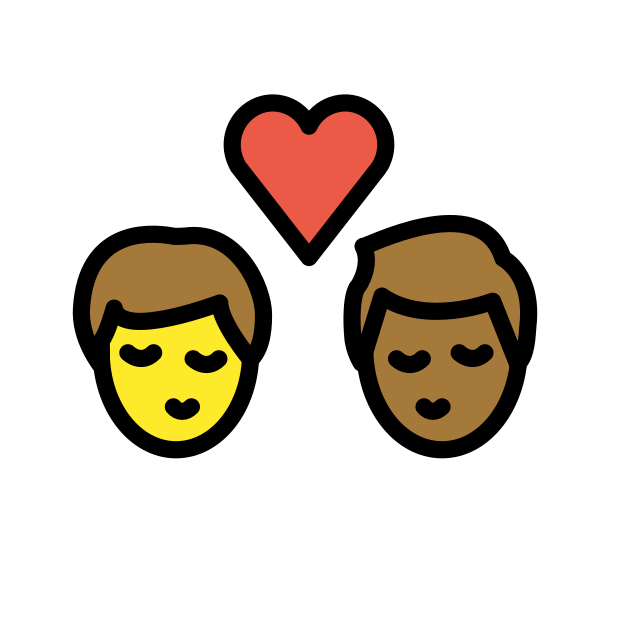
kiss: man, man, medium-light skin tone, medium-dark skin tone